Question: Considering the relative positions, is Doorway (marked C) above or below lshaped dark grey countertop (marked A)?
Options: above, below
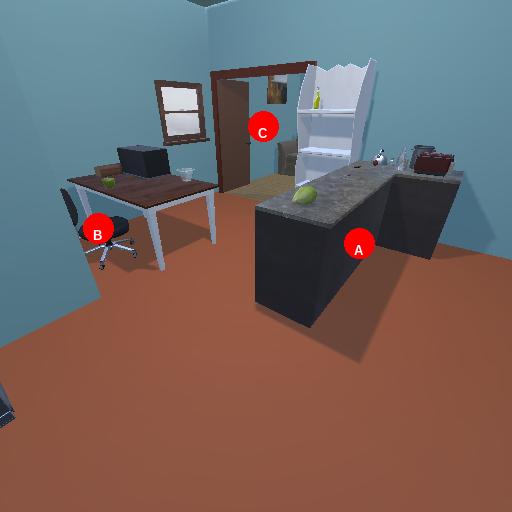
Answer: above